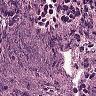
Metastatic tissue present: no